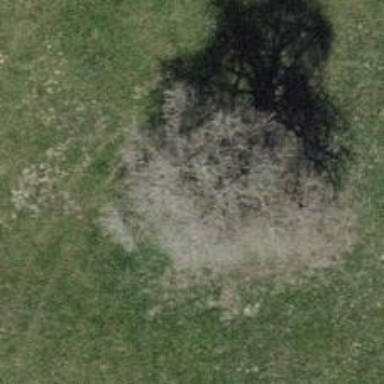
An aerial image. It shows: Beautiful tree in nature.